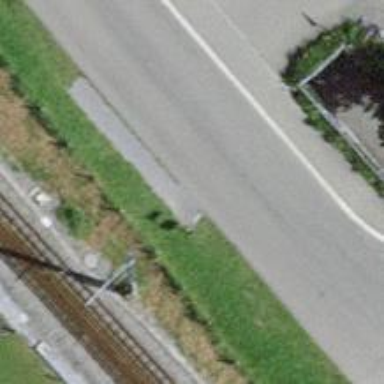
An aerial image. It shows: Bus stop with platform for public transport.